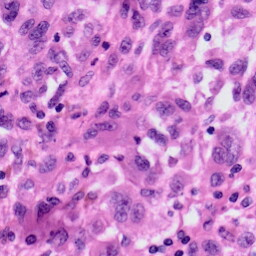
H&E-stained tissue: Skin